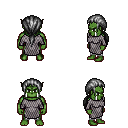
a pixel art fantasy rpg character, male body template, orc, green skin, chain mail, white pants, gray ponytail hairstyle, four views (front, back, left, right), 2x2 character sprite sheet, small pixel art, hard edges, no anti-aliasing